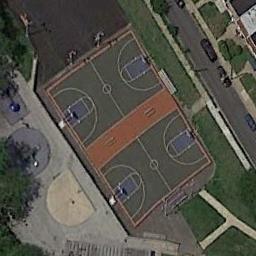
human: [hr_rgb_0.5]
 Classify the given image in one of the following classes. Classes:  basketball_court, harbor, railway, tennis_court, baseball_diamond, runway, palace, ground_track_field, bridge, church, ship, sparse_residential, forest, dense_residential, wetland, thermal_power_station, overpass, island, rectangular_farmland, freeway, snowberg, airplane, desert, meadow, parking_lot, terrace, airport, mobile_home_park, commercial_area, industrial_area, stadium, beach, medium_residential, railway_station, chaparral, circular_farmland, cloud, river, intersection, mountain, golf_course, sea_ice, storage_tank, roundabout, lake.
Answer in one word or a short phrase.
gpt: basketball_court